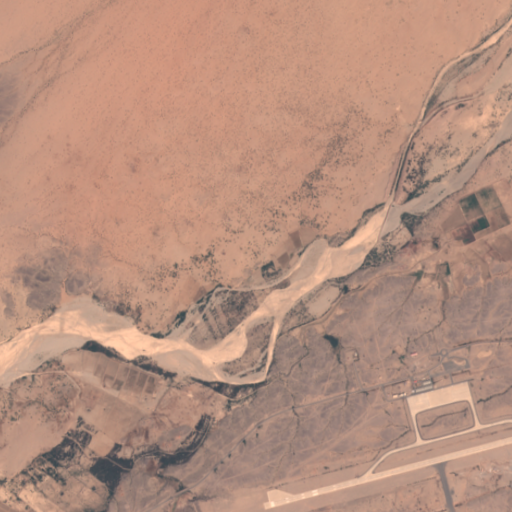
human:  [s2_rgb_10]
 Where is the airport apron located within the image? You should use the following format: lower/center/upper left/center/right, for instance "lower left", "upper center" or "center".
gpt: The airport apron is located in the lower right of the image.
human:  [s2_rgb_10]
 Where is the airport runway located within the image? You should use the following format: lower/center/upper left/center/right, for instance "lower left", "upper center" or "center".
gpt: The airport runway is located in the lower right of the image.
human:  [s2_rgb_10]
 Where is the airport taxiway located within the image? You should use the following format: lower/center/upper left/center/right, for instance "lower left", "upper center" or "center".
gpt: The airport taxiway is located in the lower right of the image.
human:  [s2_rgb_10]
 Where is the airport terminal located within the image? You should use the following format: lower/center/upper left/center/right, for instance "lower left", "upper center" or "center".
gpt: The airport terminal is located in the lower right of the image.
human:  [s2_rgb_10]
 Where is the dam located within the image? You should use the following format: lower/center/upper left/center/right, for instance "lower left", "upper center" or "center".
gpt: The dam is located in the center right of the image.
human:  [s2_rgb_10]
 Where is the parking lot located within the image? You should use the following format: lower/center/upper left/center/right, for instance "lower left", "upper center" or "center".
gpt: The parking lot is located in the lower right of the image.
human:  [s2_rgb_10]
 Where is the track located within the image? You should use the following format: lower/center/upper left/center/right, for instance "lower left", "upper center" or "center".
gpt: There is no track in the image.